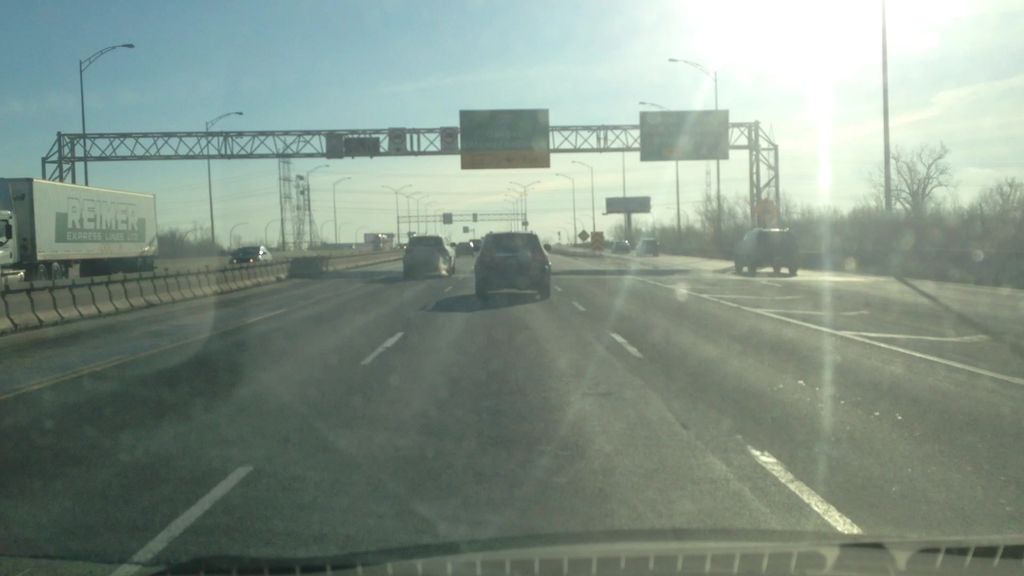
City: montreal